Interaction volume radius: 10 \u00c5
Interaction volume height: 20 \u00c5
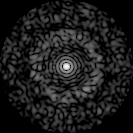
Disorder parameter: 0.8582